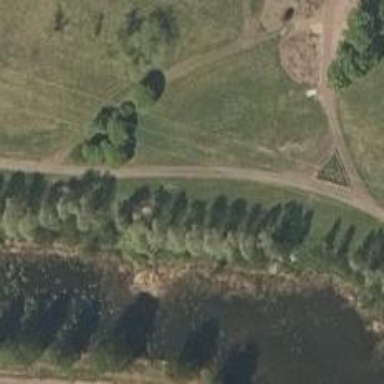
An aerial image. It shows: Disc golf tee.